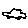
Label: car